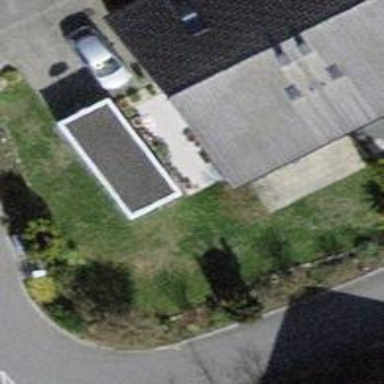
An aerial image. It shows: Building with tile roof.